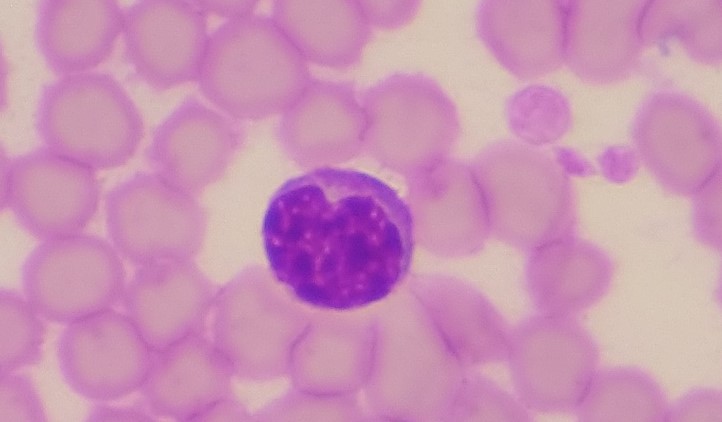
White blood cell type: Lymphocyte